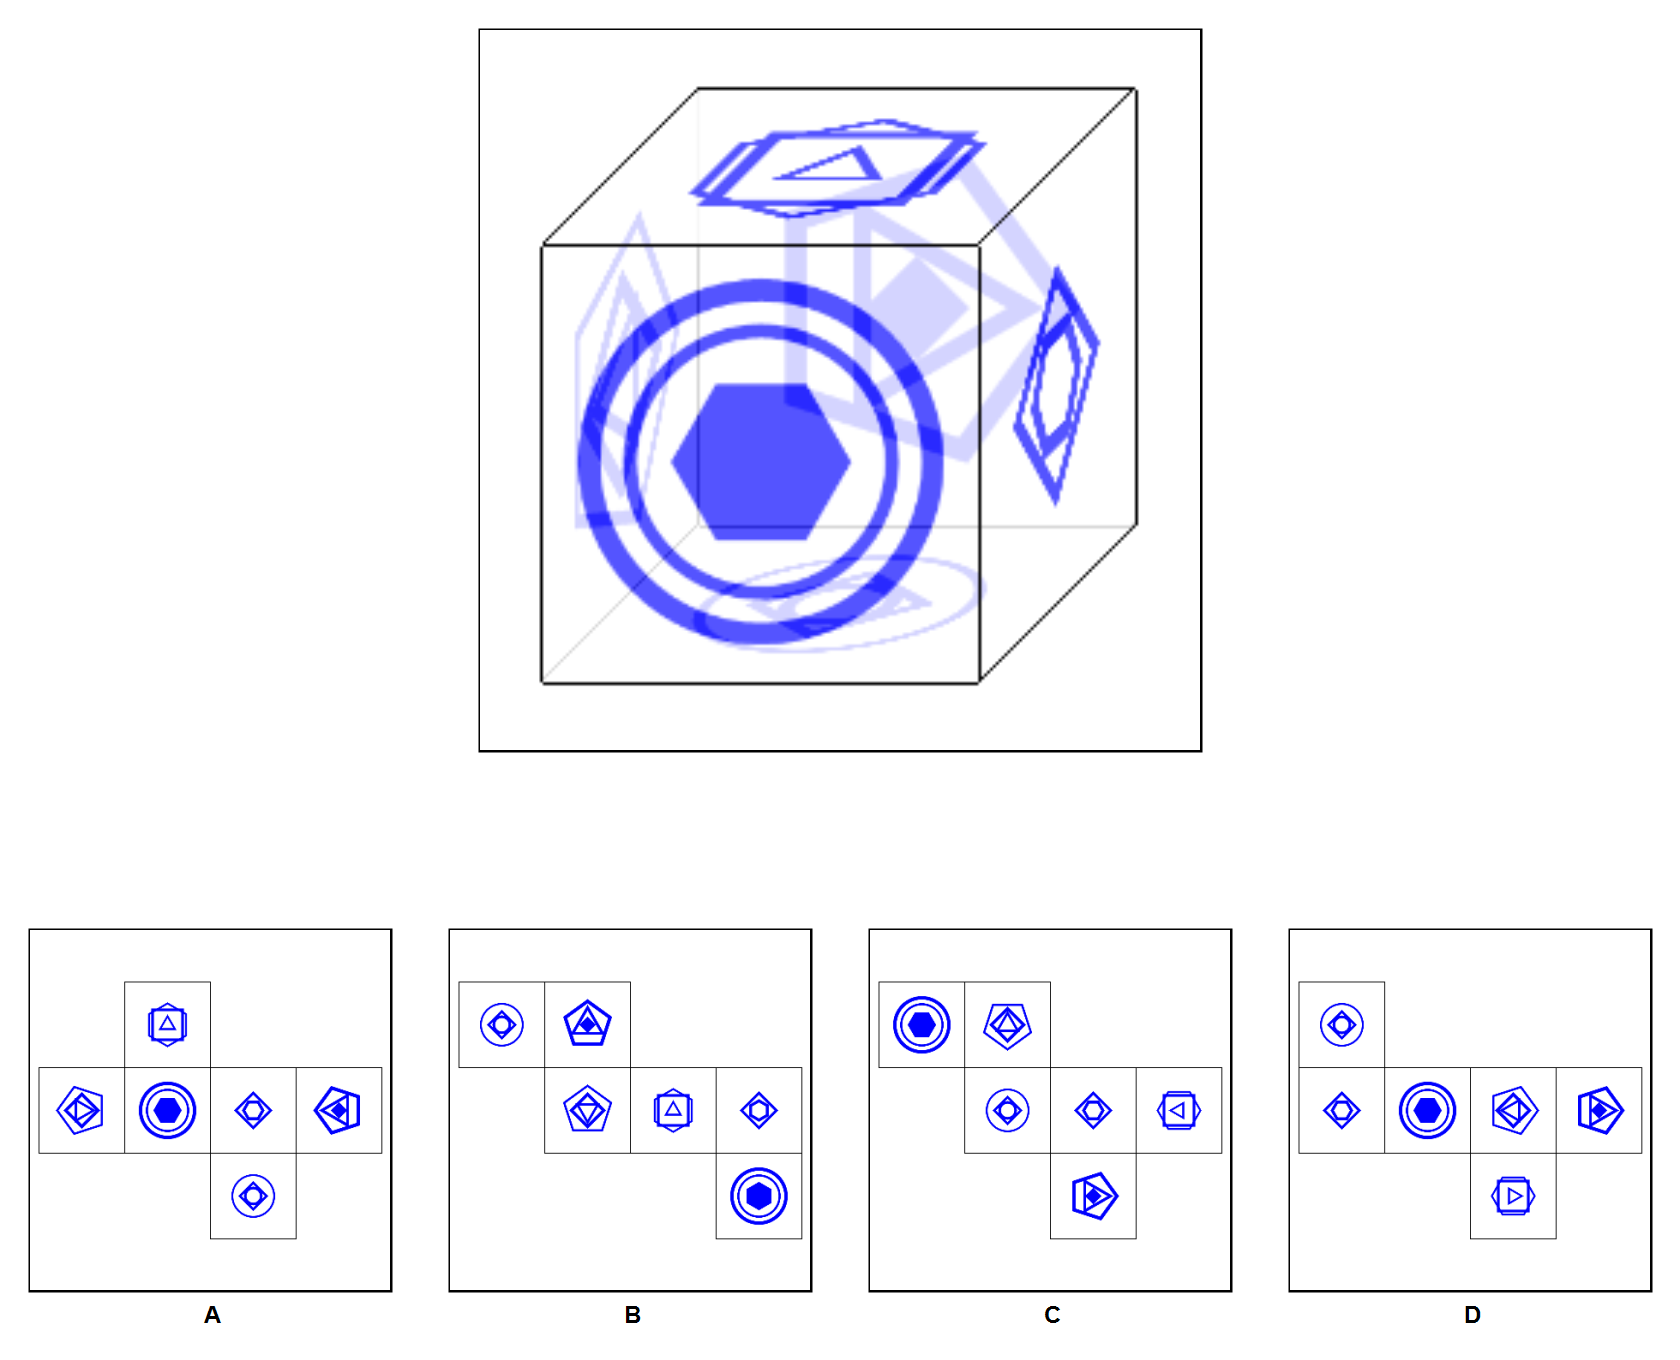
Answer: C